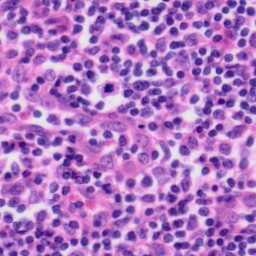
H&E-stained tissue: Tonsil